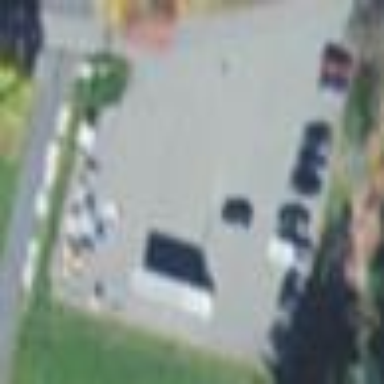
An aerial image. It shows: Parking lot.